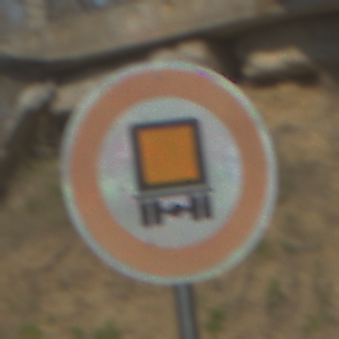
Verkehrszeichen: VerbotKennzeichnungspflichtigeKraftfahrzeugeGefaehrlicheGueter
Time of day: MorningAfternoon
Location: Outdoor (Suburban)
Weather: Clear
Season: NotSpecified
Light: Natural